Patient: sex F, age 31
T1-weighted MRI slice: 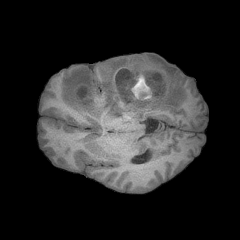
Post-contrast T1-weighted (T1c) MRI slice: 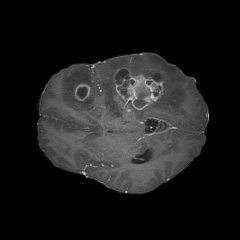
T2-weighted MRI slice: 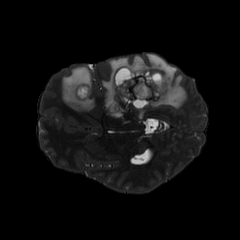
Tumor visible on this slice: yes
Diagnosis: Glioblastoma, IDH-wildtype
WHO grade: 4